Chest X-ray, PA view. Patient: 61 years old, sex M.
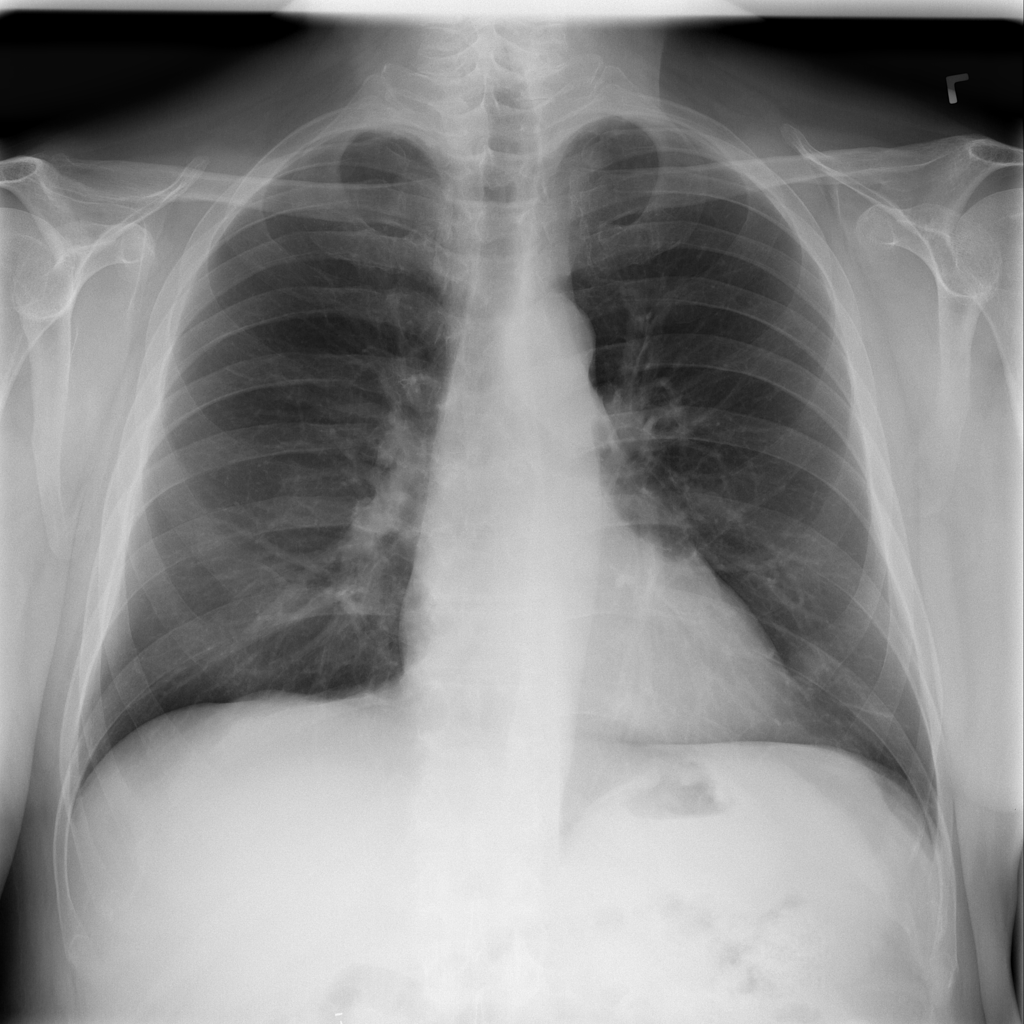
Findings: No Finding